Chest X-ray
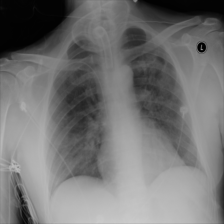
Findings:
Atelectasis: negative
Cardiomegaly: negative
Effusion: negative
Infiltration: positive
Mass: negative
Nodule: negative
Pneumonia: negative
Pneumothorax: negative
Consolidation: negative
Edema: negative
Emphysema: negative
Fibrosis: negative
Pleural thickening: negative
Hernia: negative